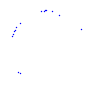
Particle: kaon